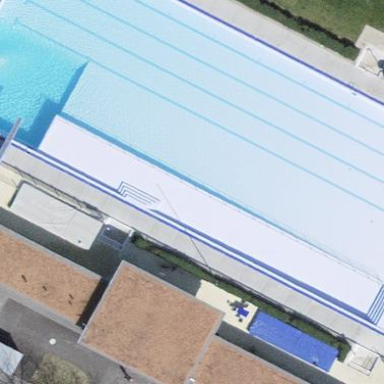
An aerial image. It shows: Swimming pool area designated for leisure and sports activities.